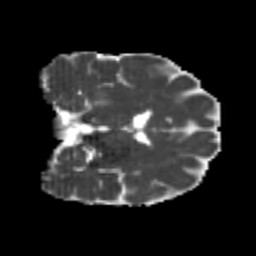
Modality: MD
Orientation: coronal
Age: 24
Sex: male
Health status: healthy
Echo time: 0.074 s